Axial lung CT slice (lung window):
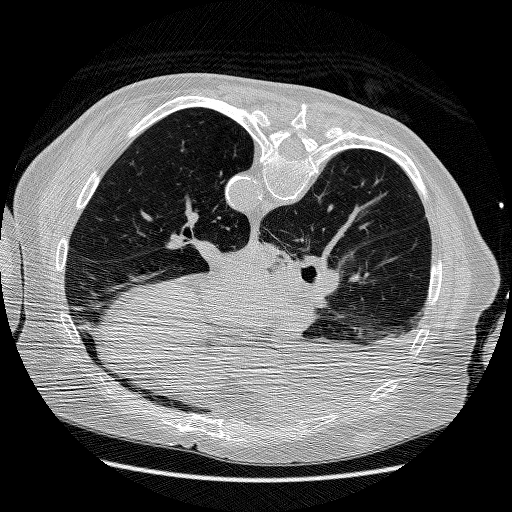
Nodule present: no